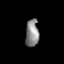
Tissue: prostate
Cell type: Fibroblasts
Senescence score: 0.6973
Nuclear area (px): 353
Mean DAPI intensity: 136.952